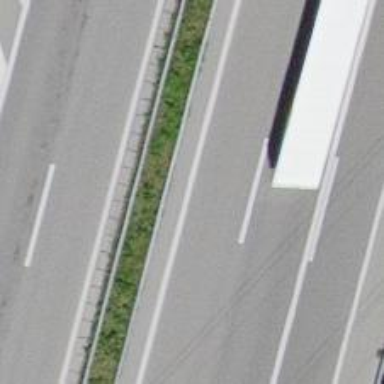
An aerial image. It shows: Asphalt motorway.